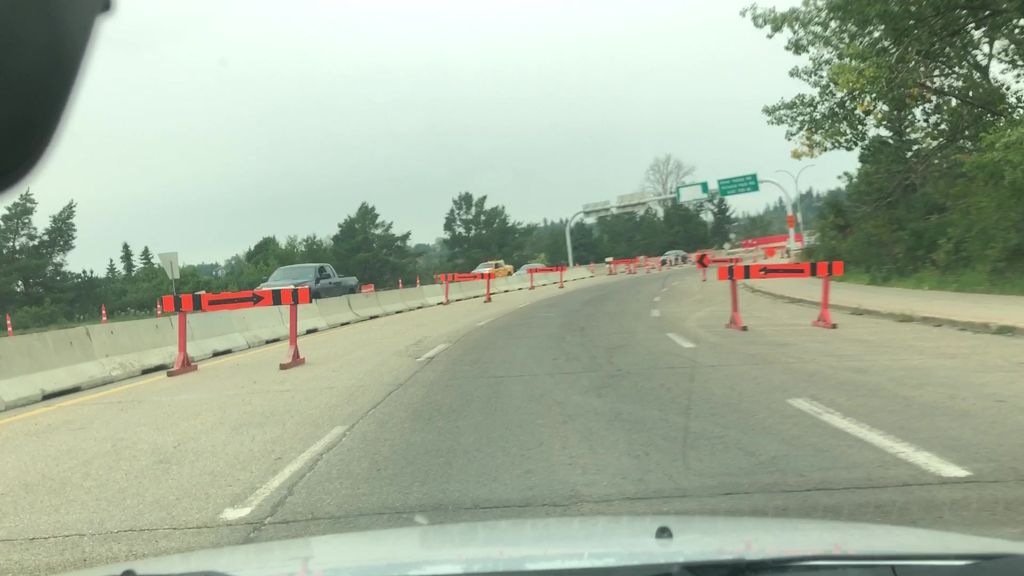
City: edmonton